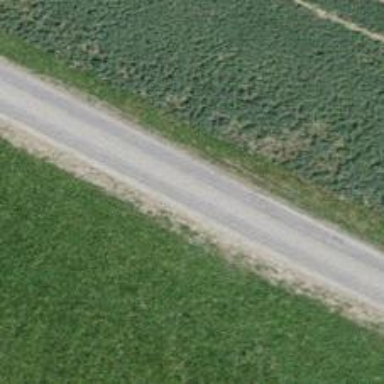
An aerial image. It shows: Paved track with grade 1 surface.